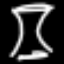
Label: hourglass